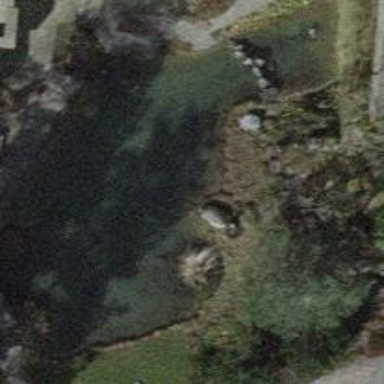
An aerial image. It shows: Serene pond surrounded by nature.